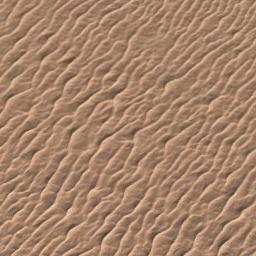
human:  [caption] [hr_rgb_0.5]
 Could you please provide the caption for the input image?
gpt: There are patches in this desert .

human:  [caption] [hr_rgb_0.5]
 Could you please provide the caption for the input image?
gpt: This is a yellow desert with wavy stripes .

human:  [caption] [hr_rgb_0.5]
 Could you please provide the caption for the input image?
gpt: The desert has deep yellow sand and some sand ripples .

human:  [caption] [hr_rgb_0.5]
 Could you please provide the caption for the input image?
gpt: The desert is full of yellow sand .

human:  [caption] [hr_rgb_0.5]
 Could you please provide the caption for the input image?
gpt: A sandy desert with patterned stripes .